A scalogram of one vibration snapshot from a rotating bearing is shown, computed with a continuous wavelet transform. Determine the bearing's health state. Answer with exactly one of: normal, inner_race, outer_race, ball.
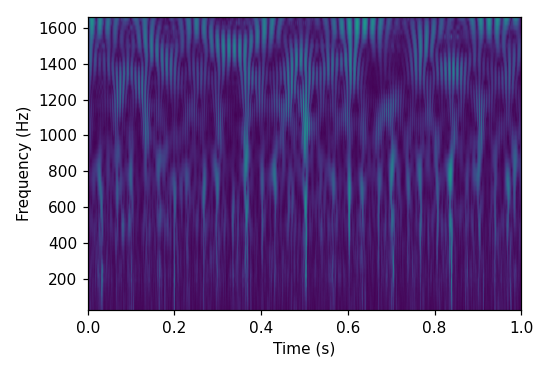
Answer: ball